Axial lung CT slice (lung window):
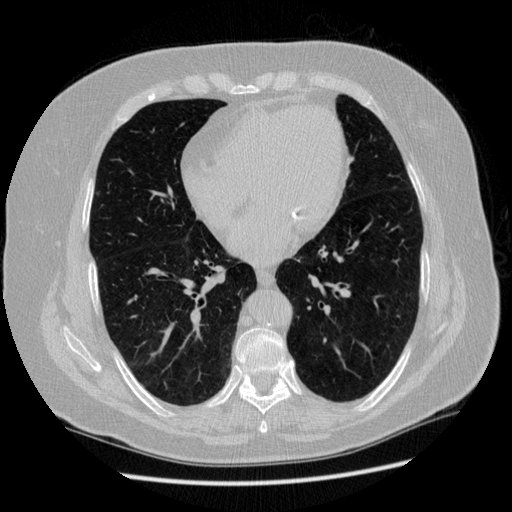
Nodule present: no